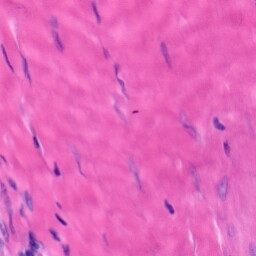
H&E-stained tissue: Tonsil